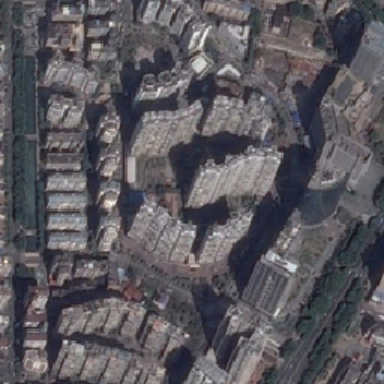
The business district is surrounded by the document district .